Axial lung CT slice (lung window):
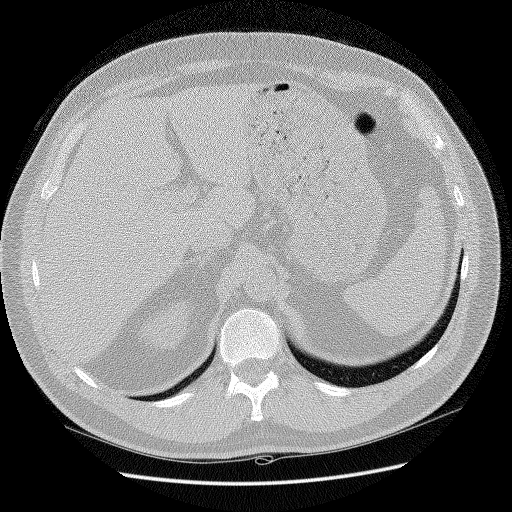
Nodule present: no